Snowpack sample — Loveland Pass, Silver Plume, Colorado, USA (12/14/25, 10:50 AM MST)
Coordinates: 39.664, -105.882
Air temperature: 36 °F
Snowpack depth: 67 cm
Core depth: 10 cm
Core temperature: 50 °F
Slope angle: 6°, slope face: 326°
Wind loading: low
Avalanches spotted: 0
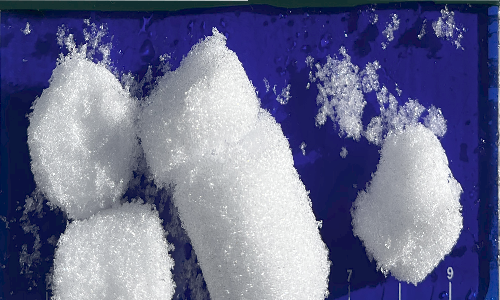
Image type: core
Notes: No avalanches spotted, very late start to the season with minimal snowpack